Question: I'm trying to plot two series using Google chart, the series does not have the pts
and in the graph i got a discontinuous line for one serie (see the pic below)

Can any one know how to fix this please.
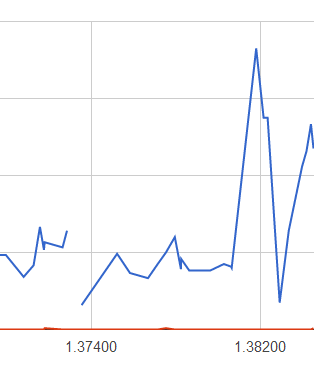
Answer: You can change the size of the points by using either the 'pointSize' option or the 'series.<series index>.pointSize' option. Both will take an integer for the point size in pixels. The 'pointSize' option controls the point size for all series (default is '0'). The 'series' option overrides the default for specific series.
'''
pointSize: 3
'''
or
'''
series: {
0: {
pointSize: 3 // first series
},
1: {
pointSize: 5 // second series
}
}
'''
To eliminate the gap in the data, you have to set the 'interpolateNulls' option to 'true':
'''
interpolateNulls: true
'''